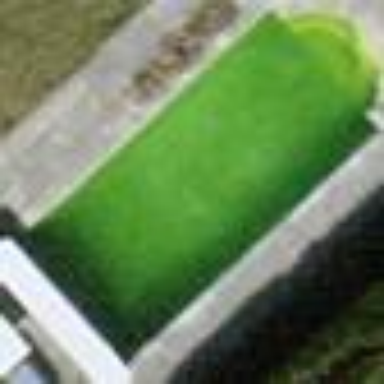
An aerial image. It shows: Swimming pool located in leisure land.